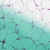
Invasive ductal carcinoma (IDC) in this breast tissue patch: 0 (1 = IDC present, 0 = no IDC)